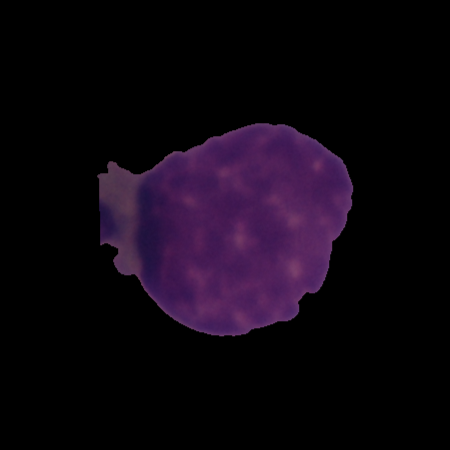
Label: cancer